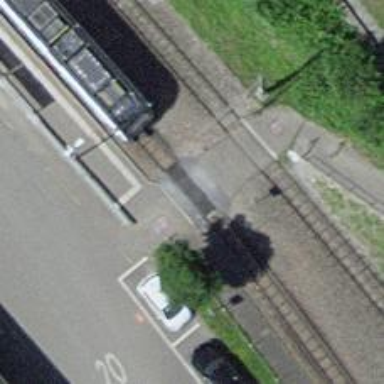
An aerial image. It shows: Uncontrolled railway crossing.